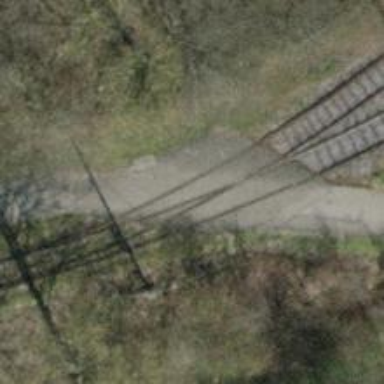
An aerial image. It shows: Railway crossing.